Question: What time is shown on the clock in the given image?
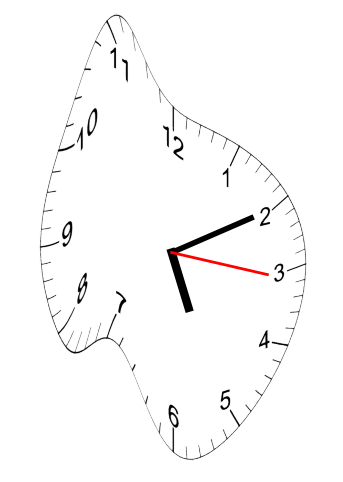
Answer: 05:10:16